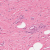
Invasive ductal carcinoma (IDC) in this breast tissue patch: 0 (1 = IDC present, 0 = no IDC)